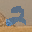
Label: 2